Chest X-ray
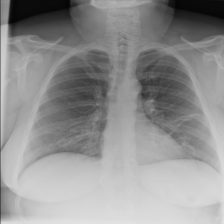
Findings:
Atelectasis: positive
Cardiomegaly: negative
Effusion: negative
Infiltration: negative
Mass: negative
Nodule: negative
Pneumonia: negative
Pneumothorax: negative
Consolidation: negative
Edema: negative
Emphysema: negative
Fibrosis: negative
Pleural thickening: negative
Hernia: negative